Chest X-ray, PA view. Patient: 34 years old, sex F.
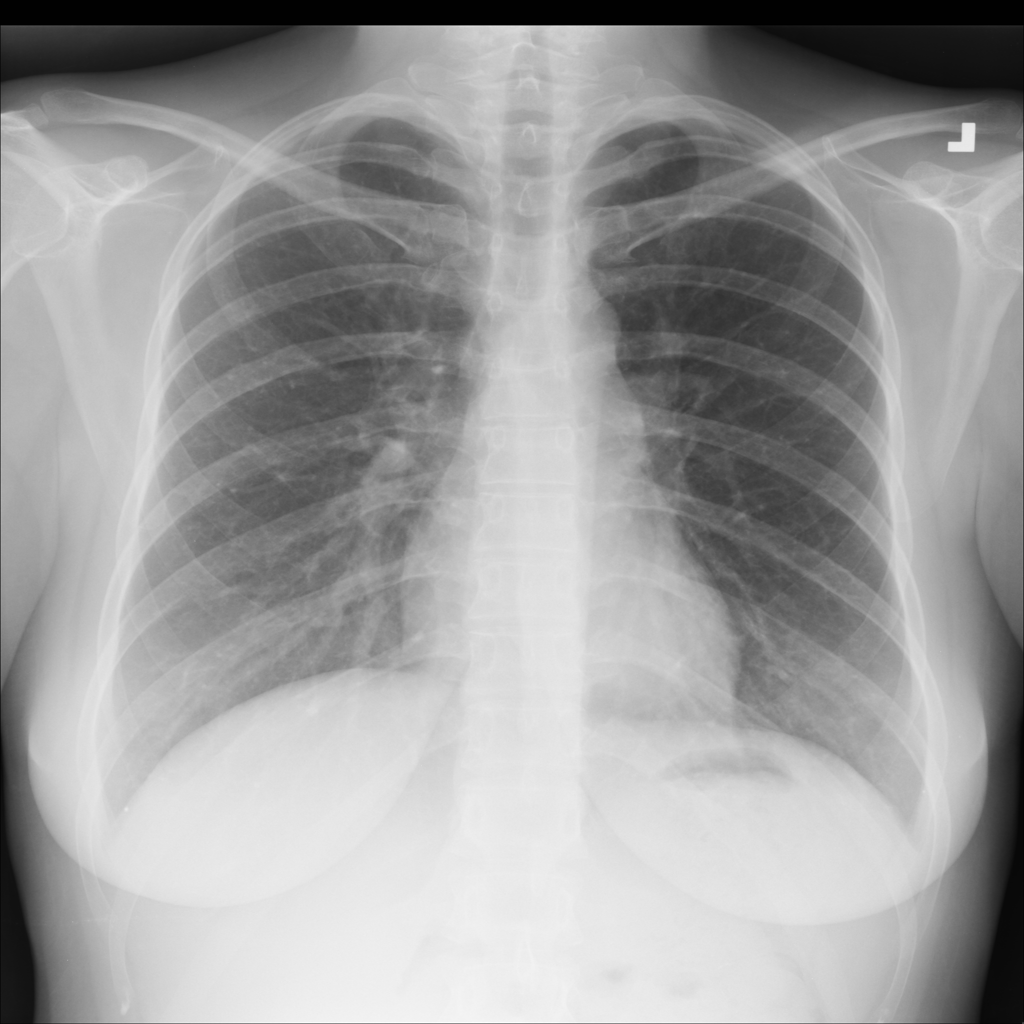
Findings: No Finding